Question: I am trying to do the folllowing:
class definition h file:
'''
template<int Size>
class Sculptor
{
public:
Sculptor();
~Sculptor(void) ;
void Sculp(SculptData* sculpData);
void ToShape(Shape* shape);
int CalculateMesh();
unsigned char sculpture[Size][Size][Size];
}
'''
class definition cpp file to shape function (all others are the same):
'''
template<int Size>
void Sculptor<Size>::ToShape(Shape* shape){}
'''
usage:
'''
Sculptor<16> sclupt;
Shape shape;
SculptData* data = CreateCircle();
sclupt.Sculp(data);
sclupt.CalculateMesh();
sclupt.ToShape(&shape);
'''
and I get the following error

Could you please show me the source of the problem ?
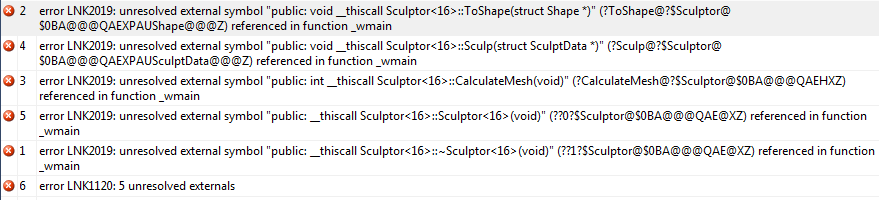
Answer: Remember that the implementation of a template class must be visible from the compilation unit that uses it. In particular, you may not place the implementation into a separate .cpp file (as is common practice with non-template classes) but instead should place it in the header file where the template was declared.